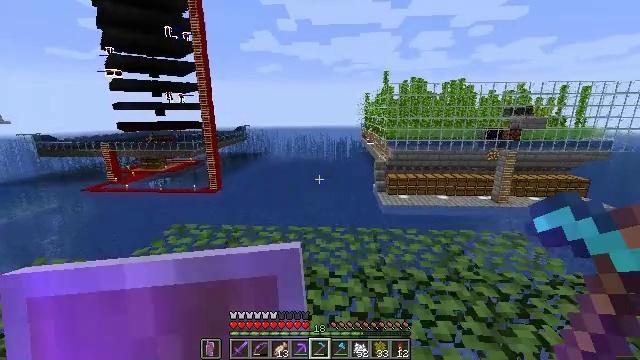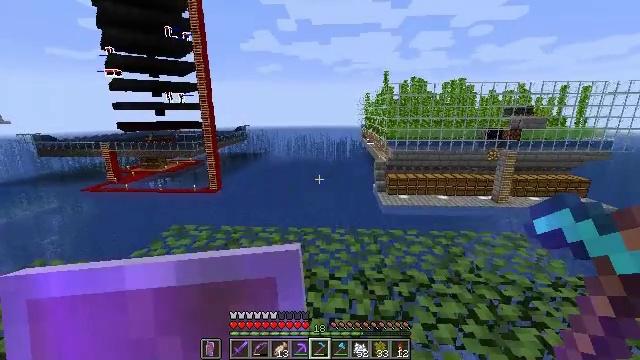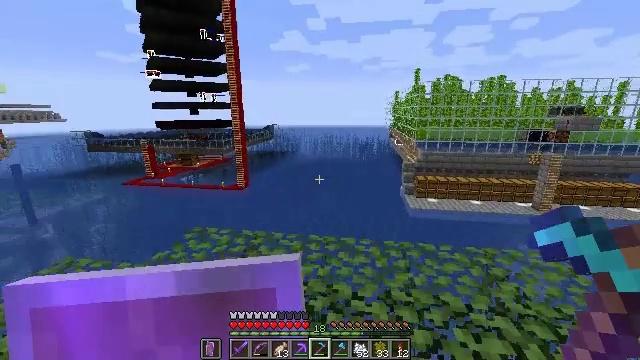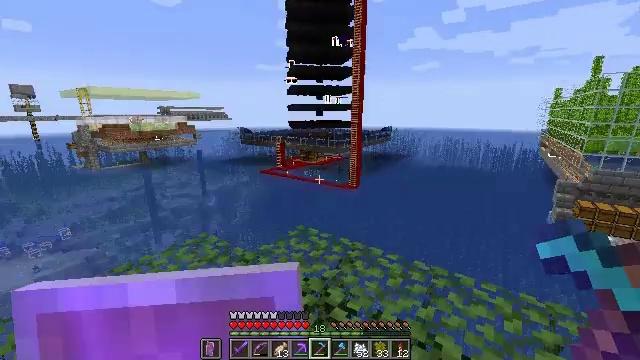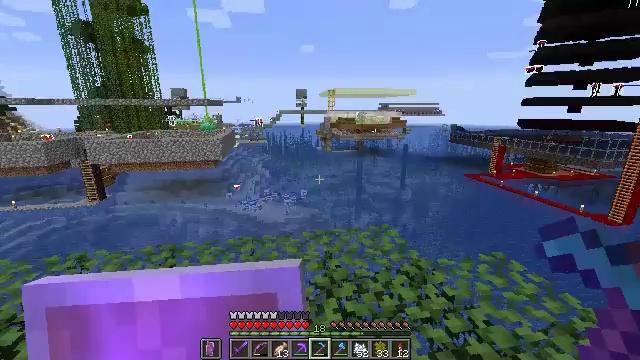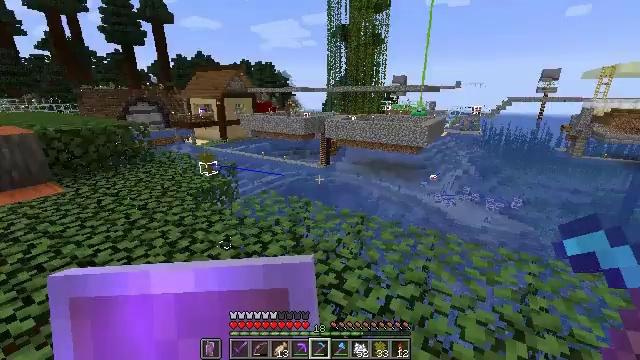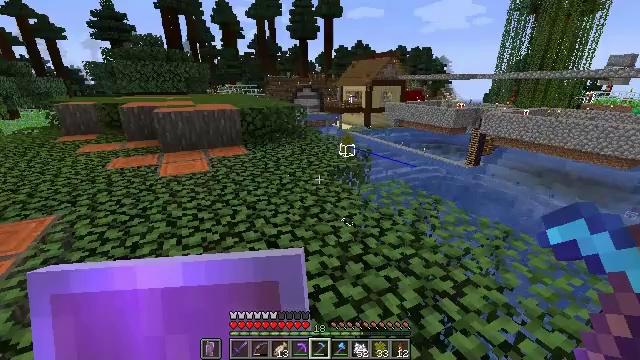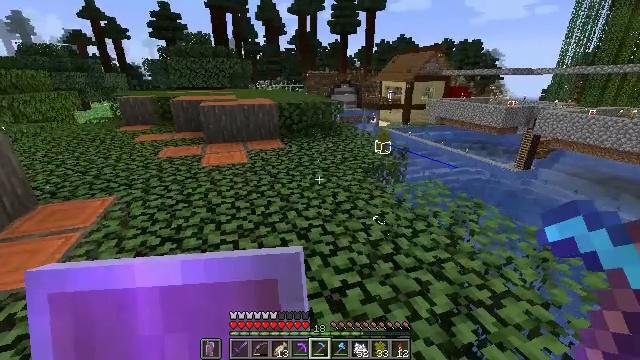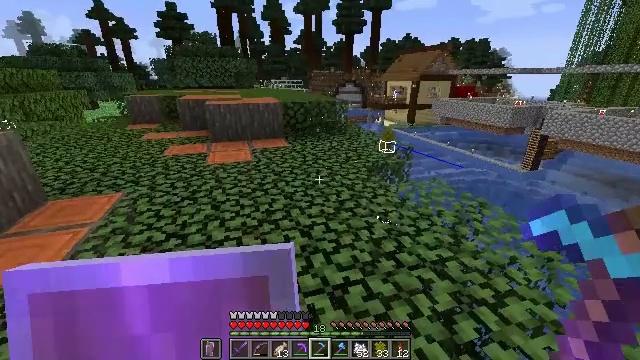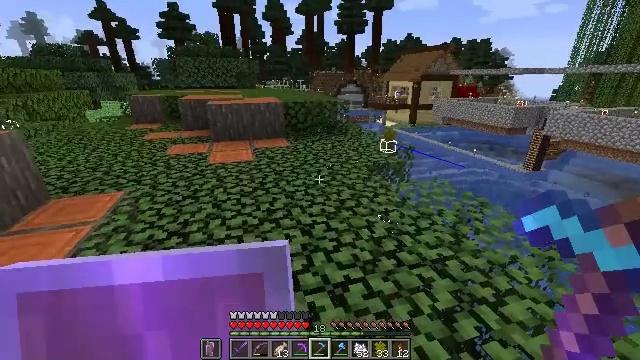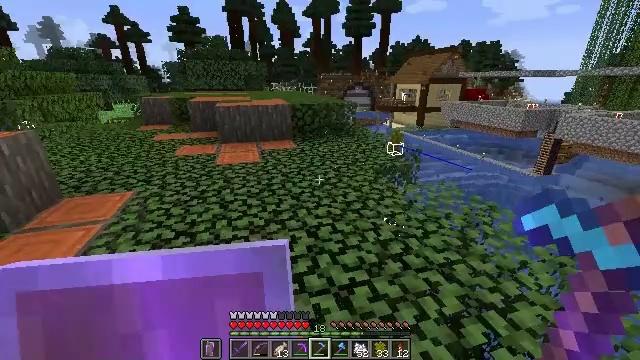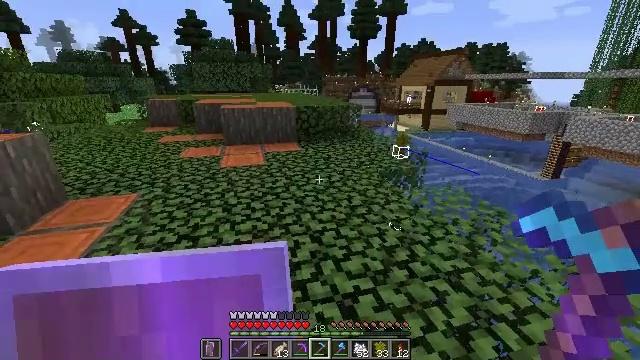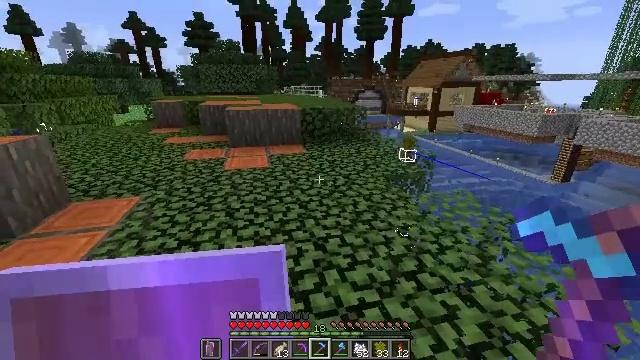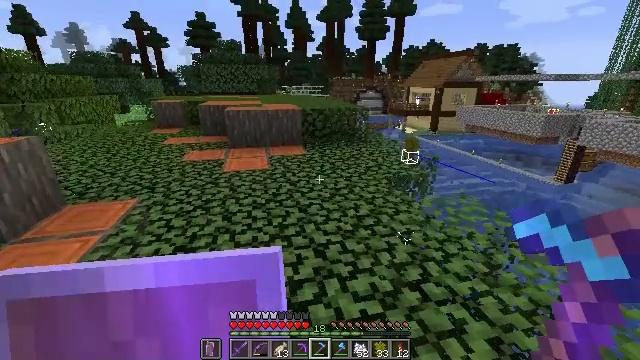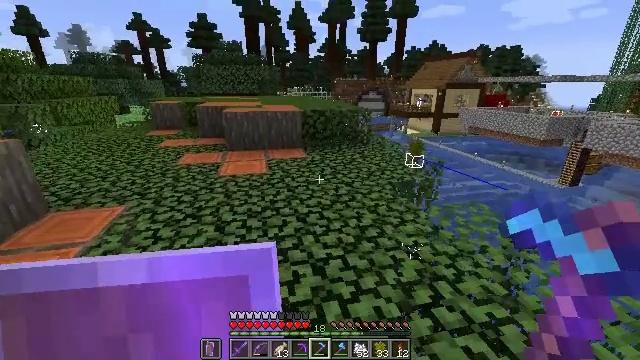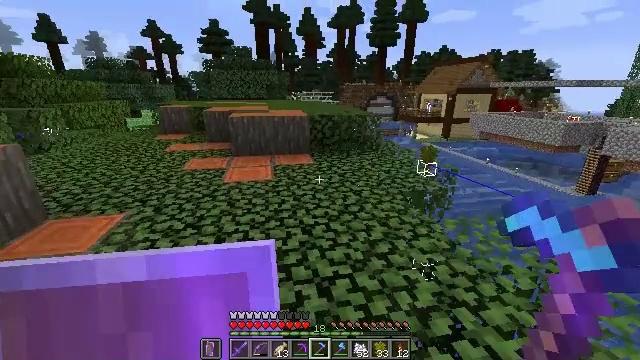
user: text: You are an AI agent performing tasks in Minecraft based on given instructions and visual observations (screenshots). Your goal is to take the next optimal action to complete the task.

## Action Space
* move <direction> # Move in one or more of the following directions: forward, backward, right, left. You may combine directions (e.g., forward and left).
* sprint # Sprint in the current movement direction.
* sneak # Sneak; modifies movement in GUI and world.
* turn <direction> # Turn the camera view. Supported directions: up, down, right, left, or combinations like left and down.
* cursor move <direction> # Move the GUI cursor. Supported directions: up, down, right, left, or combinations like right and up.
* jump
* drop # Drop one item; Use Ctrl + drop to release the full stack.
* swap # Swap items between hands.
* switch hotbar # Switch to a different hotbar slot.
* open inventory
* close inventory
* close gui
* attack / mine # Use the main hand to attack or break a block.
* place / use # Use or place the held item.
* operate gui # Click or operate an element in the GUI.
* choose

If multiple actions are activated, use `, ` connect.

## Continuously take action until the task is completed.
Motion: motion action
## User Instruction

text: Mine acacia leaves from the tree.
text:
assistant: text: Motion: move forward
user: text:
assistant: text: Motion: move forward, turn left
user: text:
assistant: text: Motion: move forward, turn left
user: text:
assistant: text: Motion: turn left
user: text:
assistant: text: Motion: turn left and down
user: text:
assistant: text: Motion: turn left and down
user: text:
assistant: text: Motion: turn left
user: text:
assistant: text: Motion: turn left
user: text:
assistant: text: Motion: no_op
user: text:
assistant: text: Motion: turn left
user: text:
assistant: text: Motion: move forward, turn left
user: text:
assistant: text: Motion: move forward, turn left
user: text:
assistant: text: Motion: move forward
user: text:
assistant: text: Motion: move forward
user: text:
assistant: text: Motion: move forward, turn left and up
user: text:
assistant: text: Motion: move forward, turn left and up
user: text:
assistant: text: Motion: move forward, turn up
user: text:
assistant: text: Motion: move forward, turn up
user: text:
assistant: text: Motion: move forward, turn right
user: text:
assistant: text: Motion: move forward, turn right and up
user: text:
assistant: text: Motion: move forward, turn right and up
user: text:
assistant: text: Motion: move forward
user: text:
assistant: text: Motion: move forward
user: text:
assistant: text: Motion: move forward
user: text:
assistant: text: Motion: move forward
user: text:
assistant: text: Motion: move forward
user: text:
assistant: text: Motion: move forward
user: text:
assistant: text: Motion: move forward
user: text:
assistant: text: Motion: move forward
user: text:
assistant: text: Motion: move forward